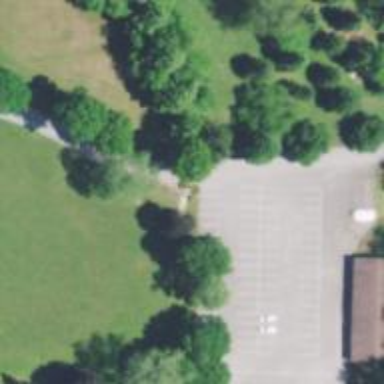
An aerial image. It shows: Disc golf tee area.